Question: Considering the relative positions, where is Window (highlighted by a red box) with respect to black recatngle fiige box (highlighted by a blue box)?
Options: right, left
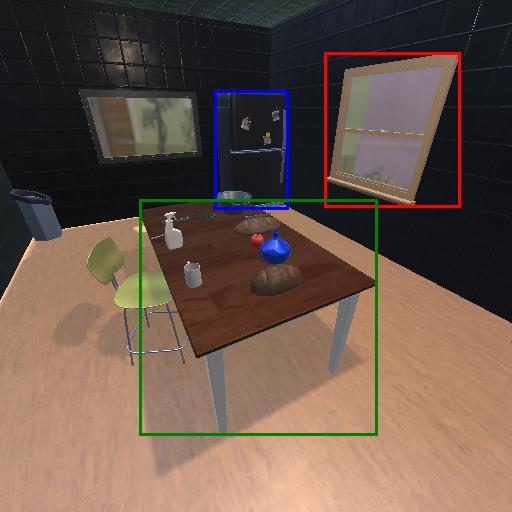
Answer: right